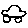
Label: car